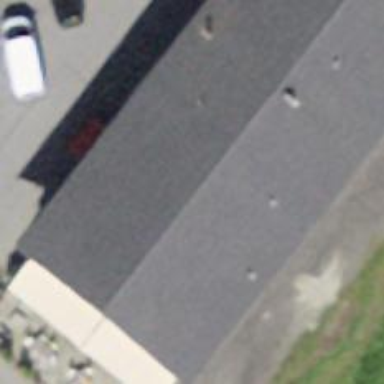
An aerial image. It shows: Bakery.